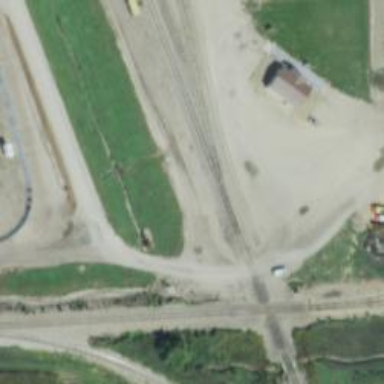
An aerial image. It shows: Railway siding for service.